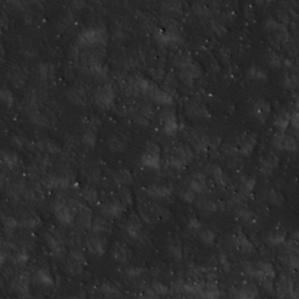
Label: non_frost